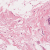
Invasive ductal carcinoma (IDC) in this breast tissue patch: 0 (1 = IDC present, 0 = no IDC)